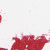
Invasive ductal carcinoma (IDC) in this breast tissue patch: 0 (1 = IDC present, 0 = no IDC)